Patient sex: F
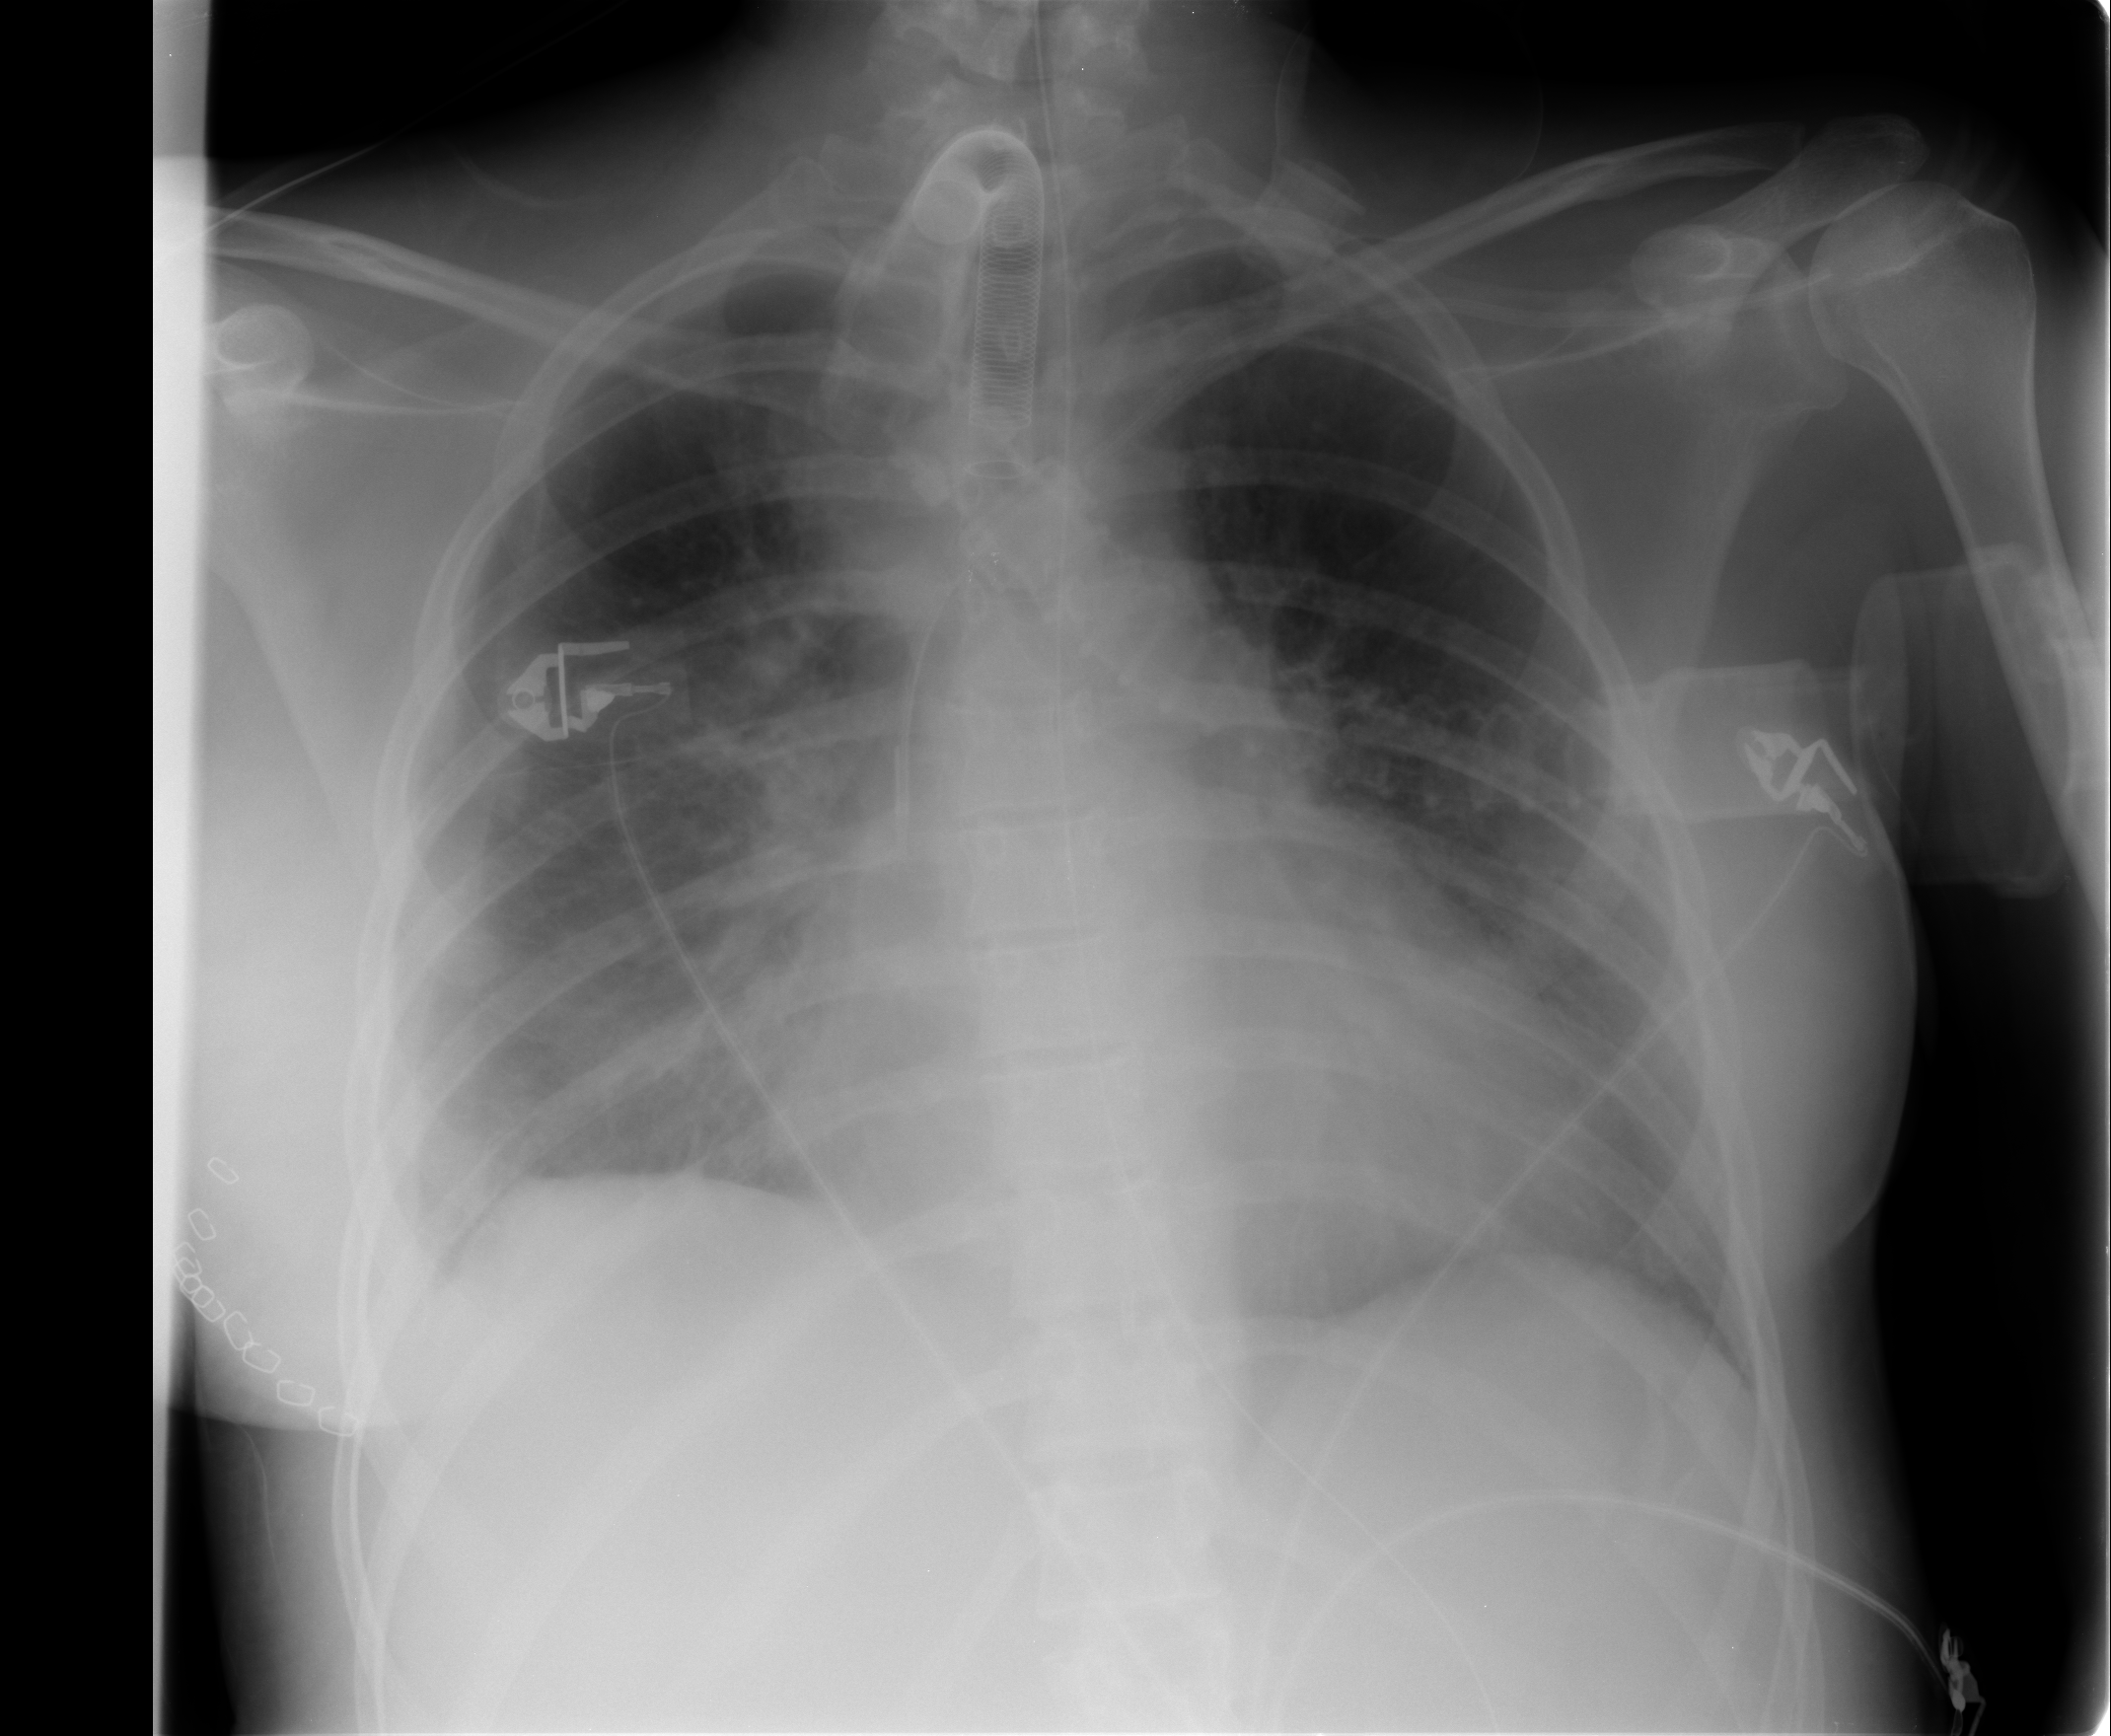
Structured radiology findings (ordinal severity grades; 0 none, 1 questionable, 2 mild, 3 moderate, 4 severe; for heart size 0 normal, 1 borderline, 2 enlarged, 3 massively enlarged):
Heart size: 2
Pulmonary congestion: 2
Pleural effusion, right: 2
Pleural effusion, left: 0
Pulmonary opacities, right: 2
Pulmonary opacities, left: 1
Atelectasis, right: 2
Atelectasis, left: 1